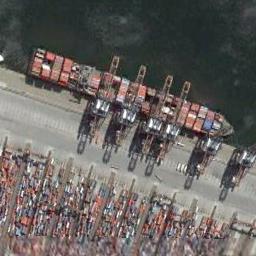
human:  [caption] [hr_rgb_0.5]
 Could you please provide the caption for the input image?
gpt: There is a ship in the green water on the shore .

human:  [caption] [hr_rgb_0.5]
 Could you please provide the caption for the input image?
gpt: There are many containers in the dock beside the ship .

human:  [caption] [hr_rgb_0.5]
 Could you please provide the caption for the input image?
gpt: An orange-red container-laden ship docked at the dock, With large containers and loading and unloading equipment on the dock .

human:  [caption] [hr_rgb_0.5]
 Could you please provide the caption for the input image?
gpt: The cargo ship full of containers is docked at the container terminal and the water is deep blue .

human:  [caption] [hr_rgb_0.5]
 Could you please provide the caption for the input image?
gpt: The ship with many containers is at the harbor with many containers .